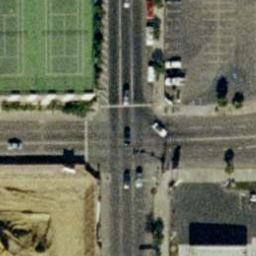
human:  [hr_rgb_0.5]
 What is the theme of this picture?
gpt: intersection

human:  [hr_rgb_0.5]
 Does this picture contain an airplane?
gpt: no

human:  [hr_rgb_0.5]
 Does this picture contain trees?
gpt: yes

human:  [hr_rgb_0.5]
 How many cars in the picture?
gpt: twelve

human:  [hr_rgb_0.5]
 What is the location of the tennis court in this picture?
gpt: upper left